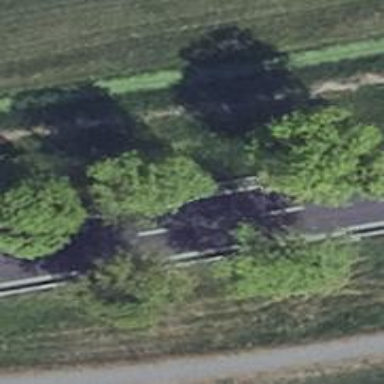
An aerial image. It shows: Deciduous tree with broadleaved leaves.